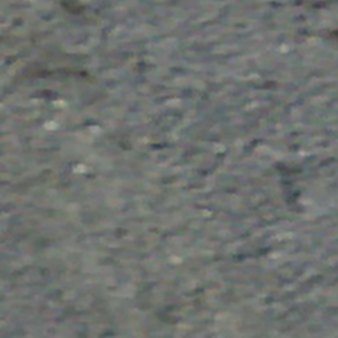
Label: other